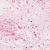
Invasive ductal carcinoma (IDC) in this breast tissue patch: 0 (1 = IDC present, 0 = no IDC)